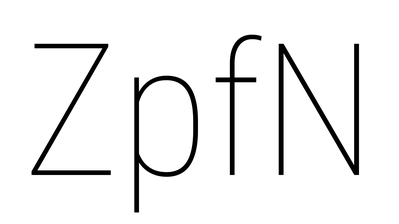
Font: Roboto_Condensed_Thin